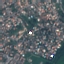
Land use / land cover class: Residential